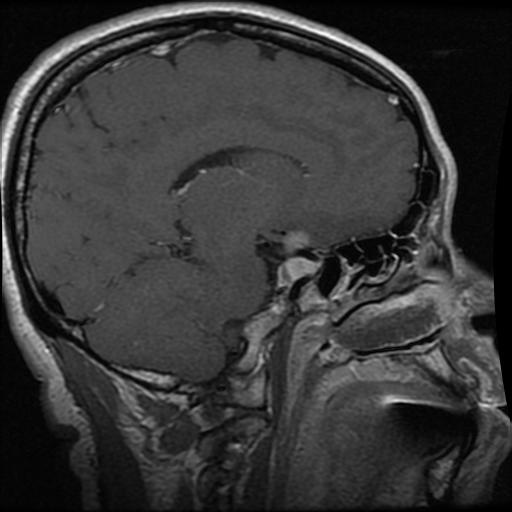
Label: pituitary